Question: I am drawing on canvas and I want to get a point by length between two other points. I have:
'''
let uno = {x:100, y:200};
let dos = {x: 900, y:2000};
let length = 20; //px
'''
How can I get point between and by distance in pixels (starting from )?
Example image in the

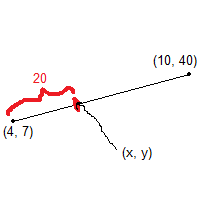
Answer: Using trigonometry:
'''
function lenpoint(x1, y1, x2, y2, len) {
var dx = x2-x1,
dy = y2-y1;
var theta = Math.atan2(dy, dx);
var xp = len * Math.cos(theta),
yp = len * Math.sin(theta);
return [xp + x1, yp + y1];
}
'''